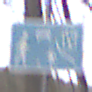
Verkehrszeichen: BeginnVerkehrsberuhigterBereich
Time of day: MorningAfternoon
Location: Outdoor (Nature)
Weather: Overcast
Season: Autumn
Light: Natural